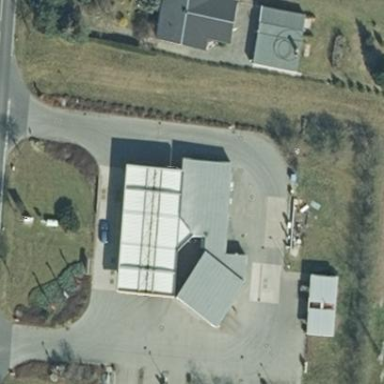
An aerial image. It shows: Retail fuel station.